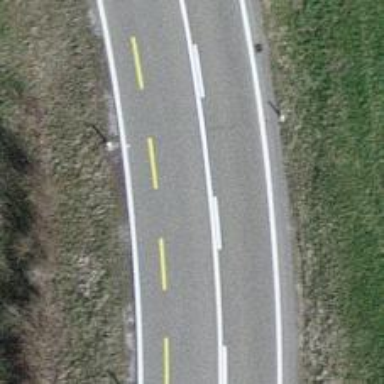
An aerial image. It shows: Asphalt road with primary highway designation. There is designated left lane for cyclists.